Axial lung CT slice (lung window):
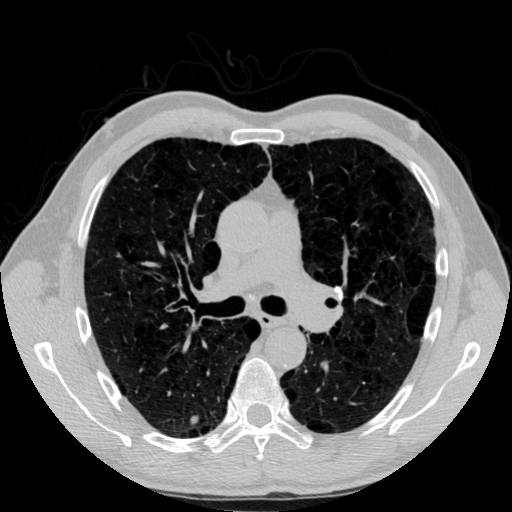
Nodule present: yes
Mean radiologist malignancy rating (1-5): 2.75